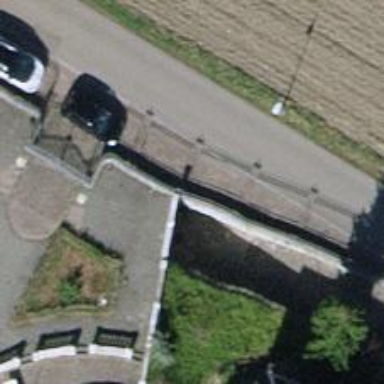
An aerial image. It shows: Metal fence as barrier.